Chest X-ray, AP view. Patient: 24 years old, sex M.
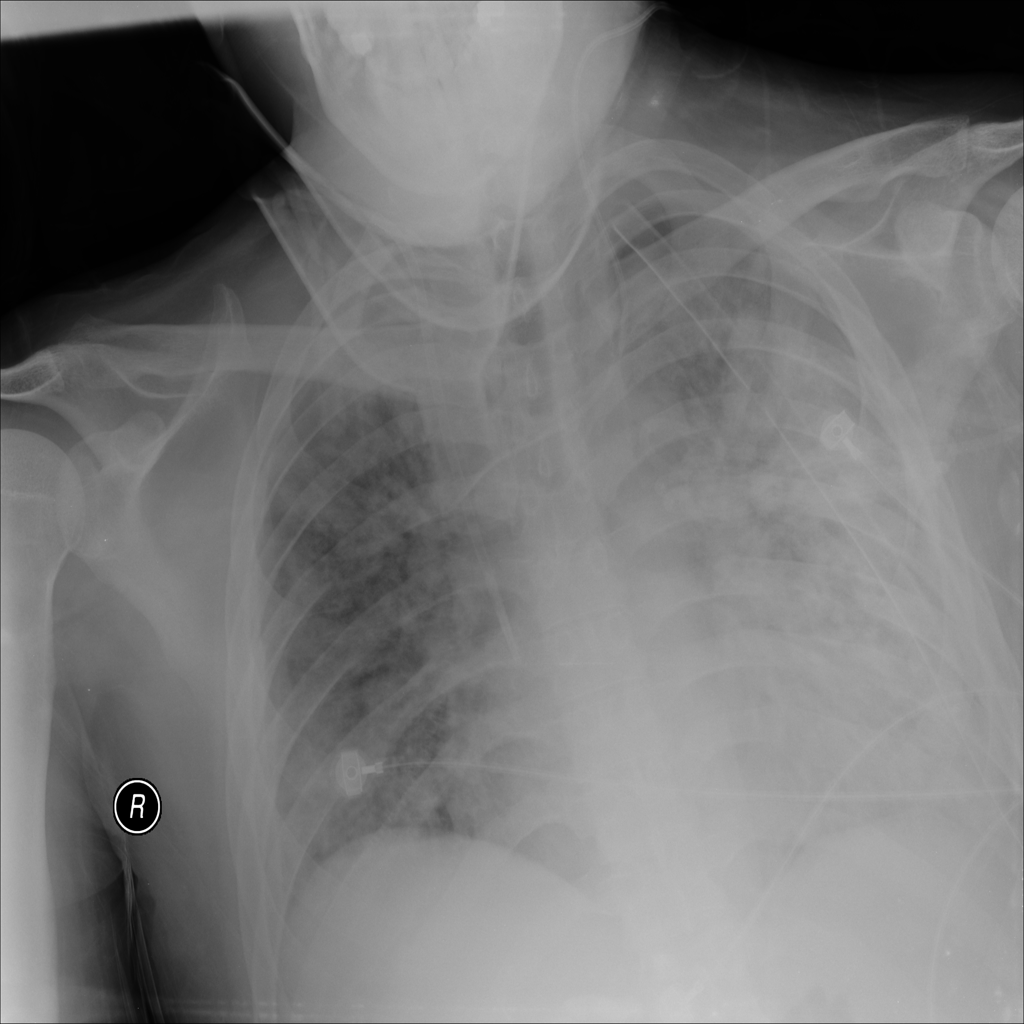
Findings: Edema, Pneumonia